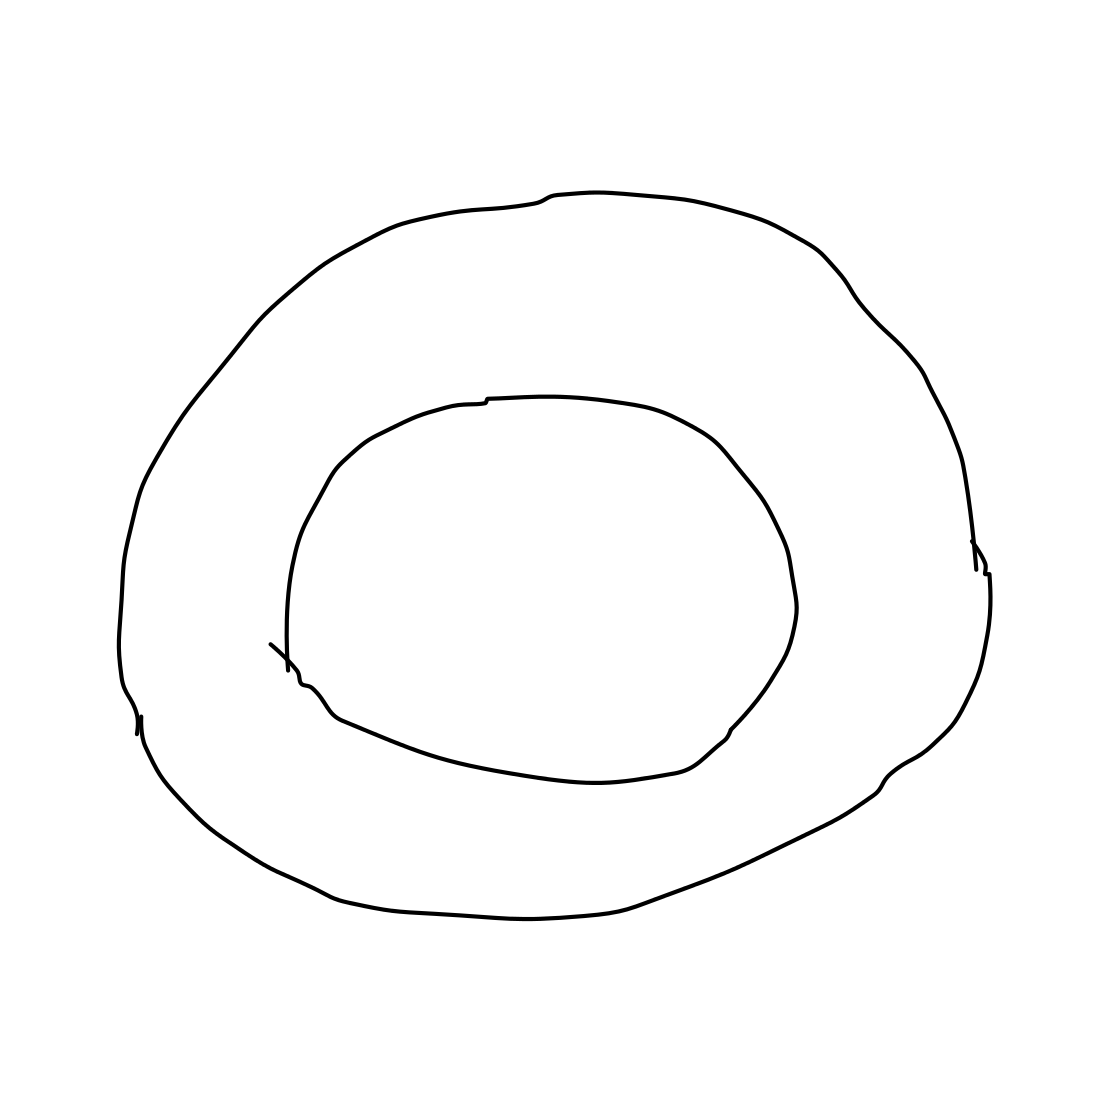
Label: donut